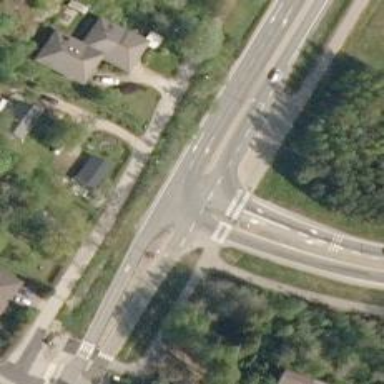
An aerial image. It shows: Residential road with asphalt surface and separate sidewalk.